Question: I'm trying to create a custom element with data binding.
Here is my custom element template:
'''
<link rel="import" href="packages/paper_elements/paper_shadow.html">
<link rel="import" href="packages/polymer/polymer.html">
<polymer-element name="tweet-element">
<template>
<link rel="stylesheet" href="tweet_element.css">
<paper-shadow z="1">
<div id="header" horizontal layout>
<div id="user-image">
<img _src="{{profileImage}}">
</div>
<div id="user-details" flex>
<div horizontal layout>
<div id="name">{{name}}</div>
<div id="screen-name">(@{{screenName}})</div>
</div>
<div id="date-published">{{date}}</div>
</div>
</div>
<div id="content">
<div id="text">{{text}}</div>
</div>
</paper-shadow>
</template>
<script type="application/dart" src="twitter.dart"></script>
</polymer-element>
'''
'''
import 'dart:html';
import 'package:polymer/polymer.dart';
import 'package:polymer_expressions/polymer_expressions.dart';
@CustomTag('tweet-element')
class TweetElement extends PolymerElement {
@Observable String profileImage;
@Observable String name;
@Observable String screenName;
@Observable String date;
@Observable String text;
TweetElement.created() : super.created();
factory TweetElement() => new Element.tag('tweet-element');
}
'''
This is how I'm creating and adding the elements:
'''
import 'dart:html';
import 'package:polymer/polymer.dart';
import 'package:polymer_expressions/polymer_expressions.dart';
import 'twitter.dart';
void main() {
...
var mainContent = querySelector('#main-content');
var element;
for (var tweet in tweets) {
element = new TweetElement();
element
..profileImage = tweet.user.profileImage
..name = tweet.user.name
..screenName = tweet.user.screenName
..date = _parseDate(tweet.date)
..text = tweet.text;
mainContent.children.add(element);
}
}
'''
The 'tweet-element' elements and being added to the DOM, but the fields with data binding are blank:

There is no problem with the 'tweet' objects, because I've tried setting the element fields with other Strings and it also didn't work.
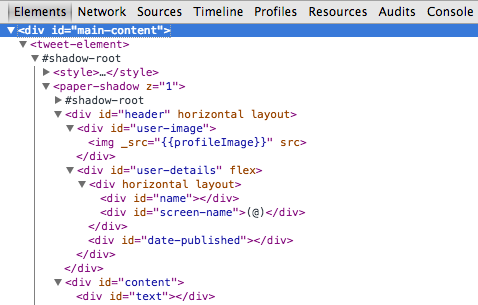
Answer: I managed to solve the problem. I was using the '@Observable' tag instead of '@observable' (notice upper/lowercase letters).